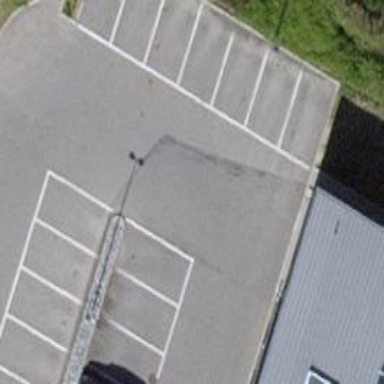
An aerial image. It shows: Road serving as parking aisle.